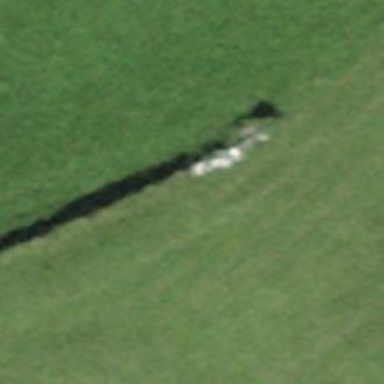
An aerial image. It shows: Dry stone wall barrier.